Question: There is a node parameter need set a value ShardIterator like follow pic
I want set ShardIterator to a dynamically value ,it will get value from the previously node,and the previously node output data include input type value

How can I resolve this request
ps. the node name is aws kinesis
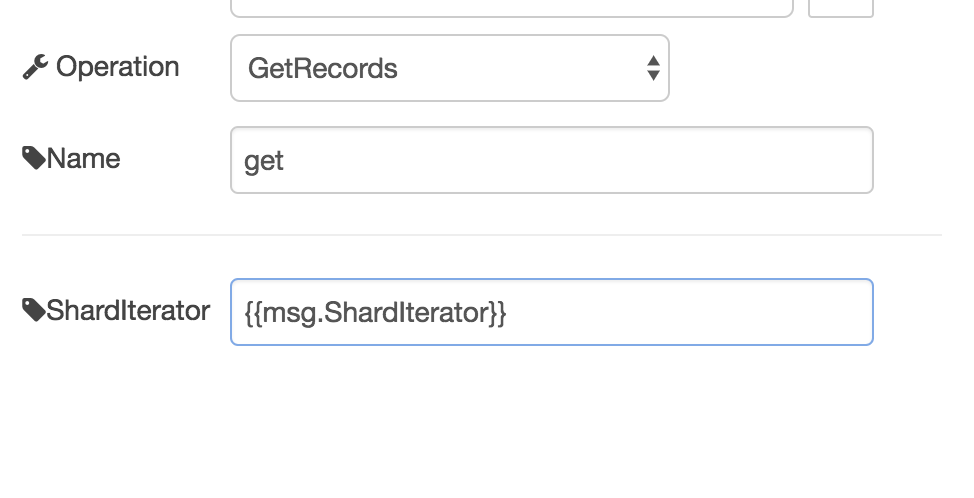
Answer: You can not use the '{{}}' syntax to override arbitrary configuration options.
Node-RED nodes need to be specifically written to allow for configuration options to be passed in as 'msg' properties.
The question you mention in the comments is talking specifically about the 'file-out' node which supports using the 'msg.filename' property. Without knowing the specific node you are using I can't comment on what options it may allow to be passed in.